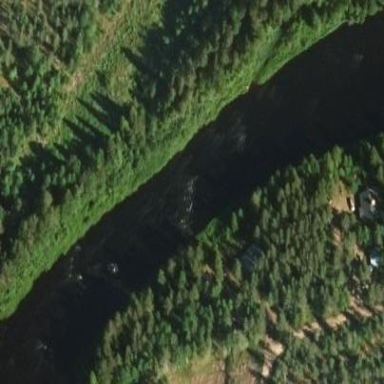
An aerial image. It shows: River with rapids flowing through natural water landscape.